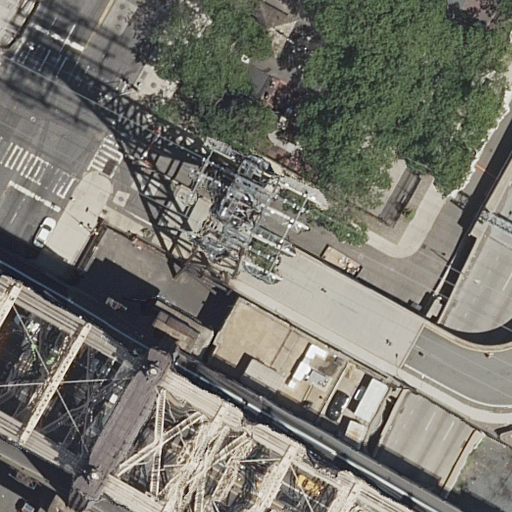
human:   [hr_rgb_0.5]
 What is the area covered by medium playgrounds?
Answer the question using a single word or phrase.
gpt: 178m2

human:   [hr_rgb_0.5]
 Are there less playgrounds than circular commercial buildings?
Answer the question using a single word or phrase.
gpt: no

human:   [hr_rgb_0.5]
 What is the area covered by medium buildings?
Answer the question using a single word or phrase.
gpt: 0m2

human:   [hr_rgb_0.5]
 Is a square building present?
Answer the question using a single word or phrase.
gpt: no

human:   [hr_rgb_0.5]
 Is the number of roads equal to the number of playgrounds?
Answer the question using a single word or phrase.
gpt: no

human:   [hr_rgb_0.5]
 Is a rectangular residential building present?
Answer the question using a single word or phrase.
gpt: no

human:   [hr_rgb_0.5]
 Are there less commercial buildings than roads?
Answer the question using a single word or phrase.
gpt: yes

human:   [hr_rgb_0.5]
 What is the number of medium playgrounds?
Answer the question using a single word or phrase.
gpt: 1

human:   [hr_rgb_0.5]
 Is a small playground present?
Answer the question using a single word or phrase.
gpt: no

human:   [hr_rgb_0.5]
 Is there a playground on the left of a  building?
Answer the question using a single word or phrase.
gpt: no

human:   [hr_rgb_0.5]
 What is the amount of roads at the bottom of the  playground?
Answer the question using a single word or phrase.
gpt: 26

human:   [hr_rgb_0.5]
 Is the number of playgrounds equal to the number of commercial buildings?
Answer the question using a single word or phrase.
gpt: no

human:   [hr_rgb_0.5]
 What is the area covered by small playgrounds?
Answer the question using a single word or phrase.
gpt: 0m2

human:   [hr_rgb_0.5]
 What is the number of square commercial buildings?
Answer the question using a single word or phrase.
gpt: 0

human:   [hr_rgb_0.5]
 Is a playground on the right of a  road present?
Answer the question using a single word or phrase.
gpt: yes

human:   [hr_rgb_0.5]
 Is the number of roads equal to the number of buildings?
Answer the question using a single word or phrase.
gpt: no

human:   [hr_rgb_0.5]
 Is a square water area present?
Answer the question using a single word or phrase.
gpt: no

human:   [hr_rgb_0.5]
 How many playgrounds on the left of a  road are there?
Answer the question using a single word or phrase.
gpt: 0

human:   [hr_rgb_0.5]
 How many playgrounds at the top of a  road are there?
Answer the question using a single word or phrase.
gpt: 1

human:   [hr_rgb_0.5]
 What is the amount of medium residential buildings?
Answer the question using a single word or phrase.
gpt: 0

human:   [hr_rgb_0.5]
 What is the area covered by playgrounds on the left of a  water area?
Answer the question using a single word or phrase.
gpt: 0m2

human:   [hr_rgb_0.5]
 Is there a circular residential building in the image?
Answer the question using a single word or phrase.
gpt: no

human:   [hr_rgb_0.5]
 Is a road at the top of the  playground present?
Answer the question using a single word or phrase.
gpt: no

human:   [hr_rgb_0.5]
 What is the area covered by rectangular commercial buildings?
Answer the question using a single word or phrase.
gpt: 0m2

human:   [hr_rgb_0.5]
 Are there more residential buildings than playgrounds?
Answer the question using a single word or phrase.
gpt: no

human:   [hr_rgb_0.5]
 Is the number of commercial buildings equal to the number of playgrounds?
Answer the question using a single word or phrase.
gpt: no

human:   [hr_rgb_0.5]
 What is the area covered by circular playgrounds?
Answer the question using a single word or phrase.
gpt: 0m2

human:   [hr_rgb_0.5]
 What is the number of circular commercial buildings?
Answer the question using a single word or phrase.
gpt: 0

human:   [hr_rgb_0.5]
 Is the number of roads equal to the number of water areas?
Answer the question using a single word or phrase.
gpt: no

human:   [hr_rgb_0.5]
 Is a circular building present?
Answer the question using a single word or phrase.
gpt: no

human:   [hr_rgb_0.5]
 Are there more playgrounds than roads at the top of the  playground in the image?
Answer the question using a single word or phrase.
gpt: yes

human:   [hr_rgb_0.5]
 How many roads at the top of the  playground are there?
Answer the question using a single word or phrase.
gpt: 0

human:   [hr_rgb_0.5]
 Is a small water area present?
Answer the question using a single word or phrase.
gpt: no

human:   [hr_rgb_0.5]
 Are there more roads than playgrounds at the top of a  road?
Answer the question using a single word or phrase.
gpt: yes

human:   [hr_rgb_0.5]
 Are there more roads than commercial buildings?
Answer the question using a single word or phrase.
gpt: yes

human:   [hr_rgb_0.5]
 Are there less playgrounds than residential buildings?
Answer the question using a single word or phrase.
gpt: no